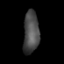
Tissue: prostate
Cell type: Myeloid cells
Senescence score: 0.6926
Nuclear area (px): 655
Mean DAPI intensity: 74.49